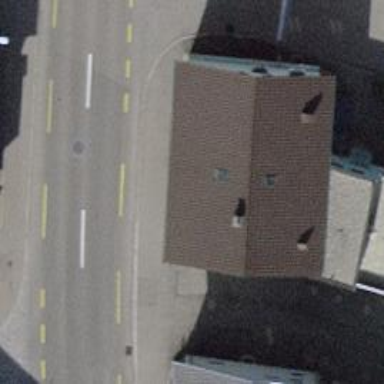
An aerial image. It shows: Restaurant.